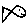
Label: fish